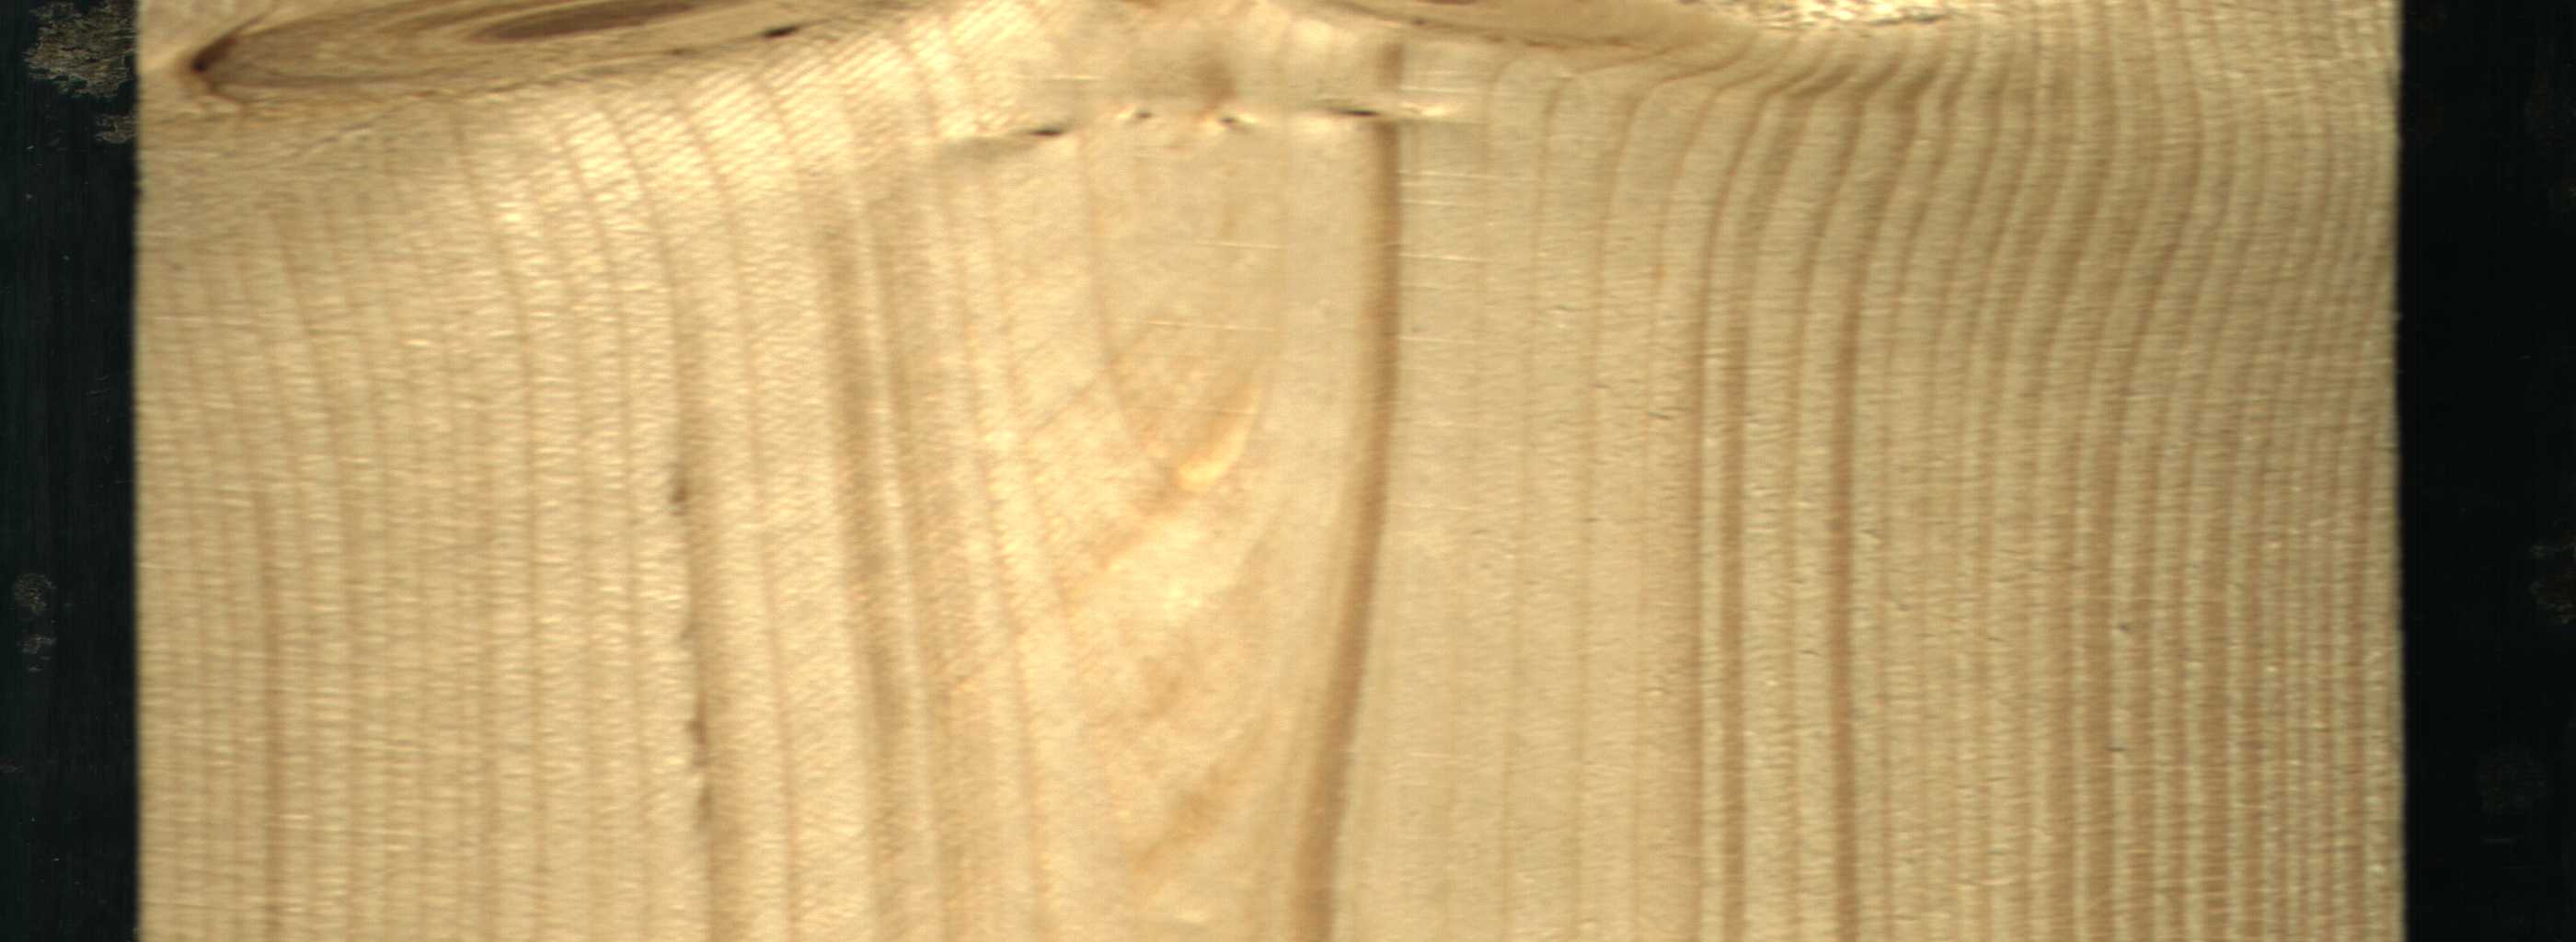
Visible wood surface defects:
Dead_Knot